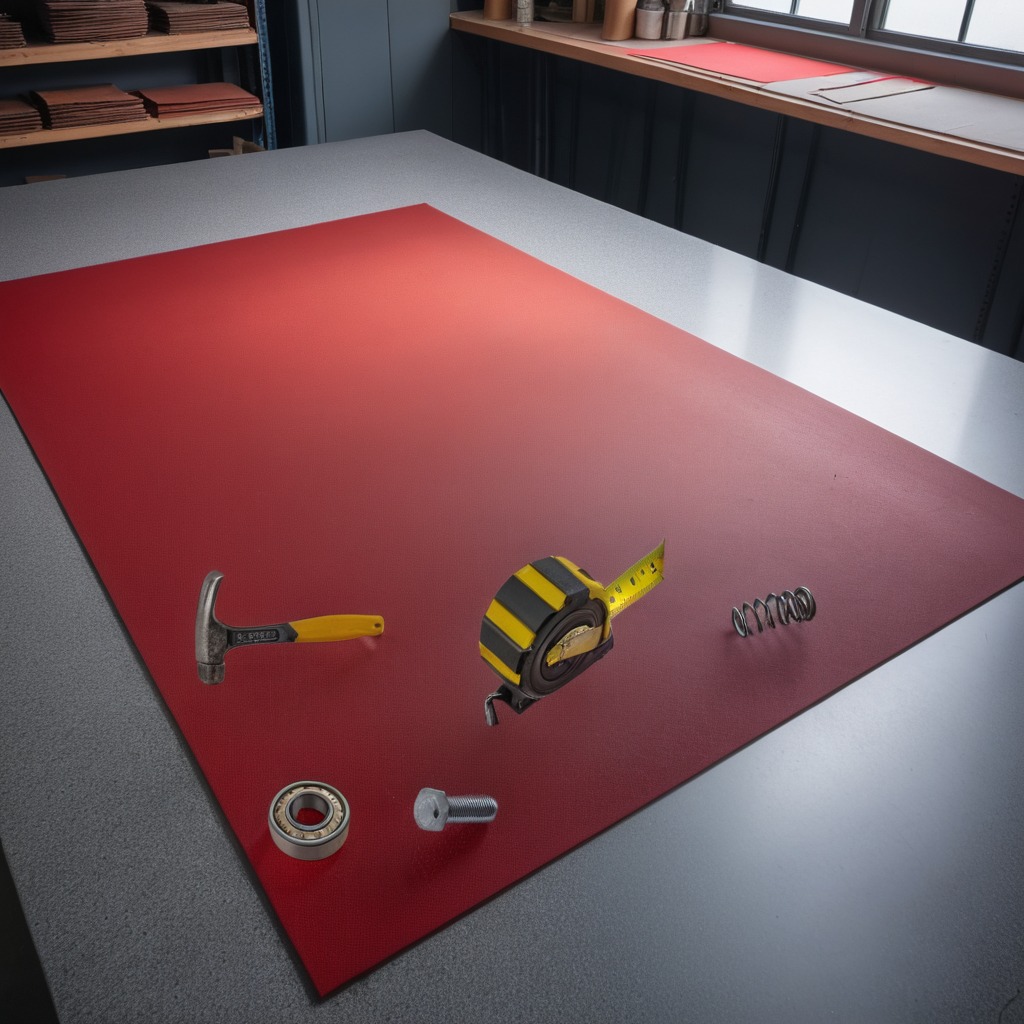
A ball bearing, a measuring tape, a machine screw, a hammer, and a coiled metal spring are lying on the granite tabletop.